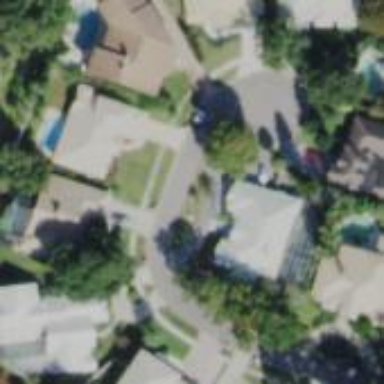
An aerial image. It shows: Residential road with sidewalk on the left.